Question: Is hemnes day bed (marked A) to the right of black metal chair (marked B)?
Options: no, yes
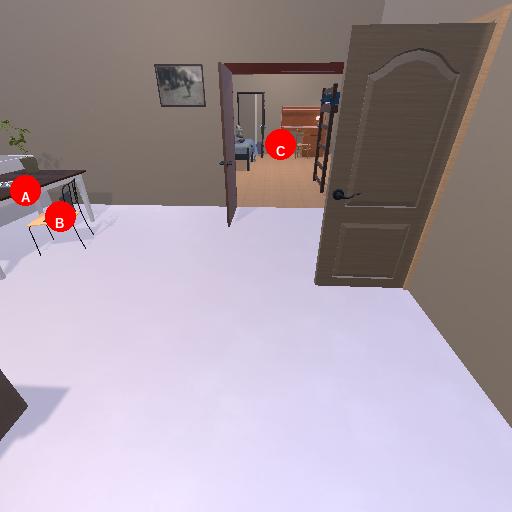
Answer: no